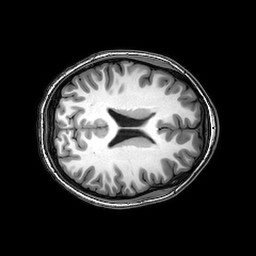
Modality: T1w
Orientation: axial
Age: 20
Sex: female
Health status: healthy
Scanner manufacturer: philips
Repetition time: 0.008163 s
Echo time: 0.00374 s